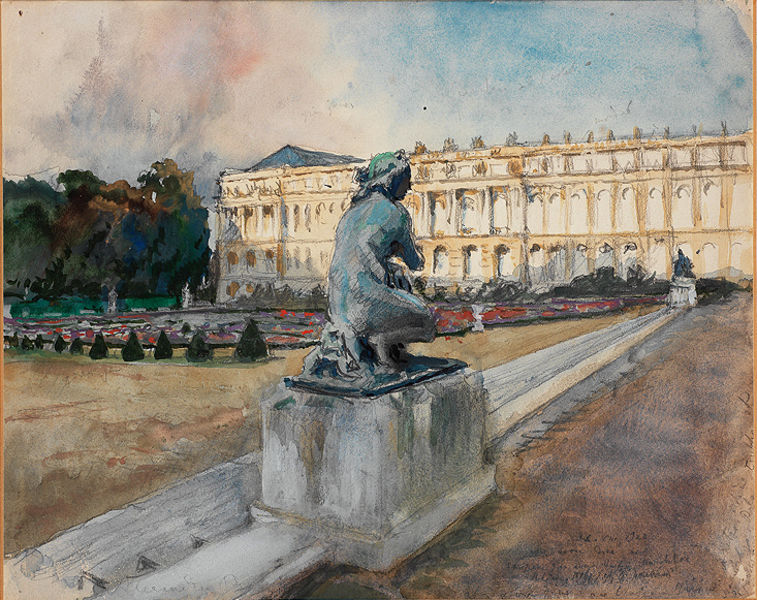
Titel: Scene at Versailles, Scene at Versailles
Künstler: Alexandre Benois
Standort: Amherst (Massachusetts, USA)
Institution: Mead Art Museum, Amherst College
Schlagwörter: columns, palace, classical, landscape, germany, trees, garden, sculpture, statue, haus, renaissance, watercolour, england, aquarell, blumen, hotel, neoclassical, royalty, garten, mauer, schloss, queen, versailles, chateau